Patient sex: F
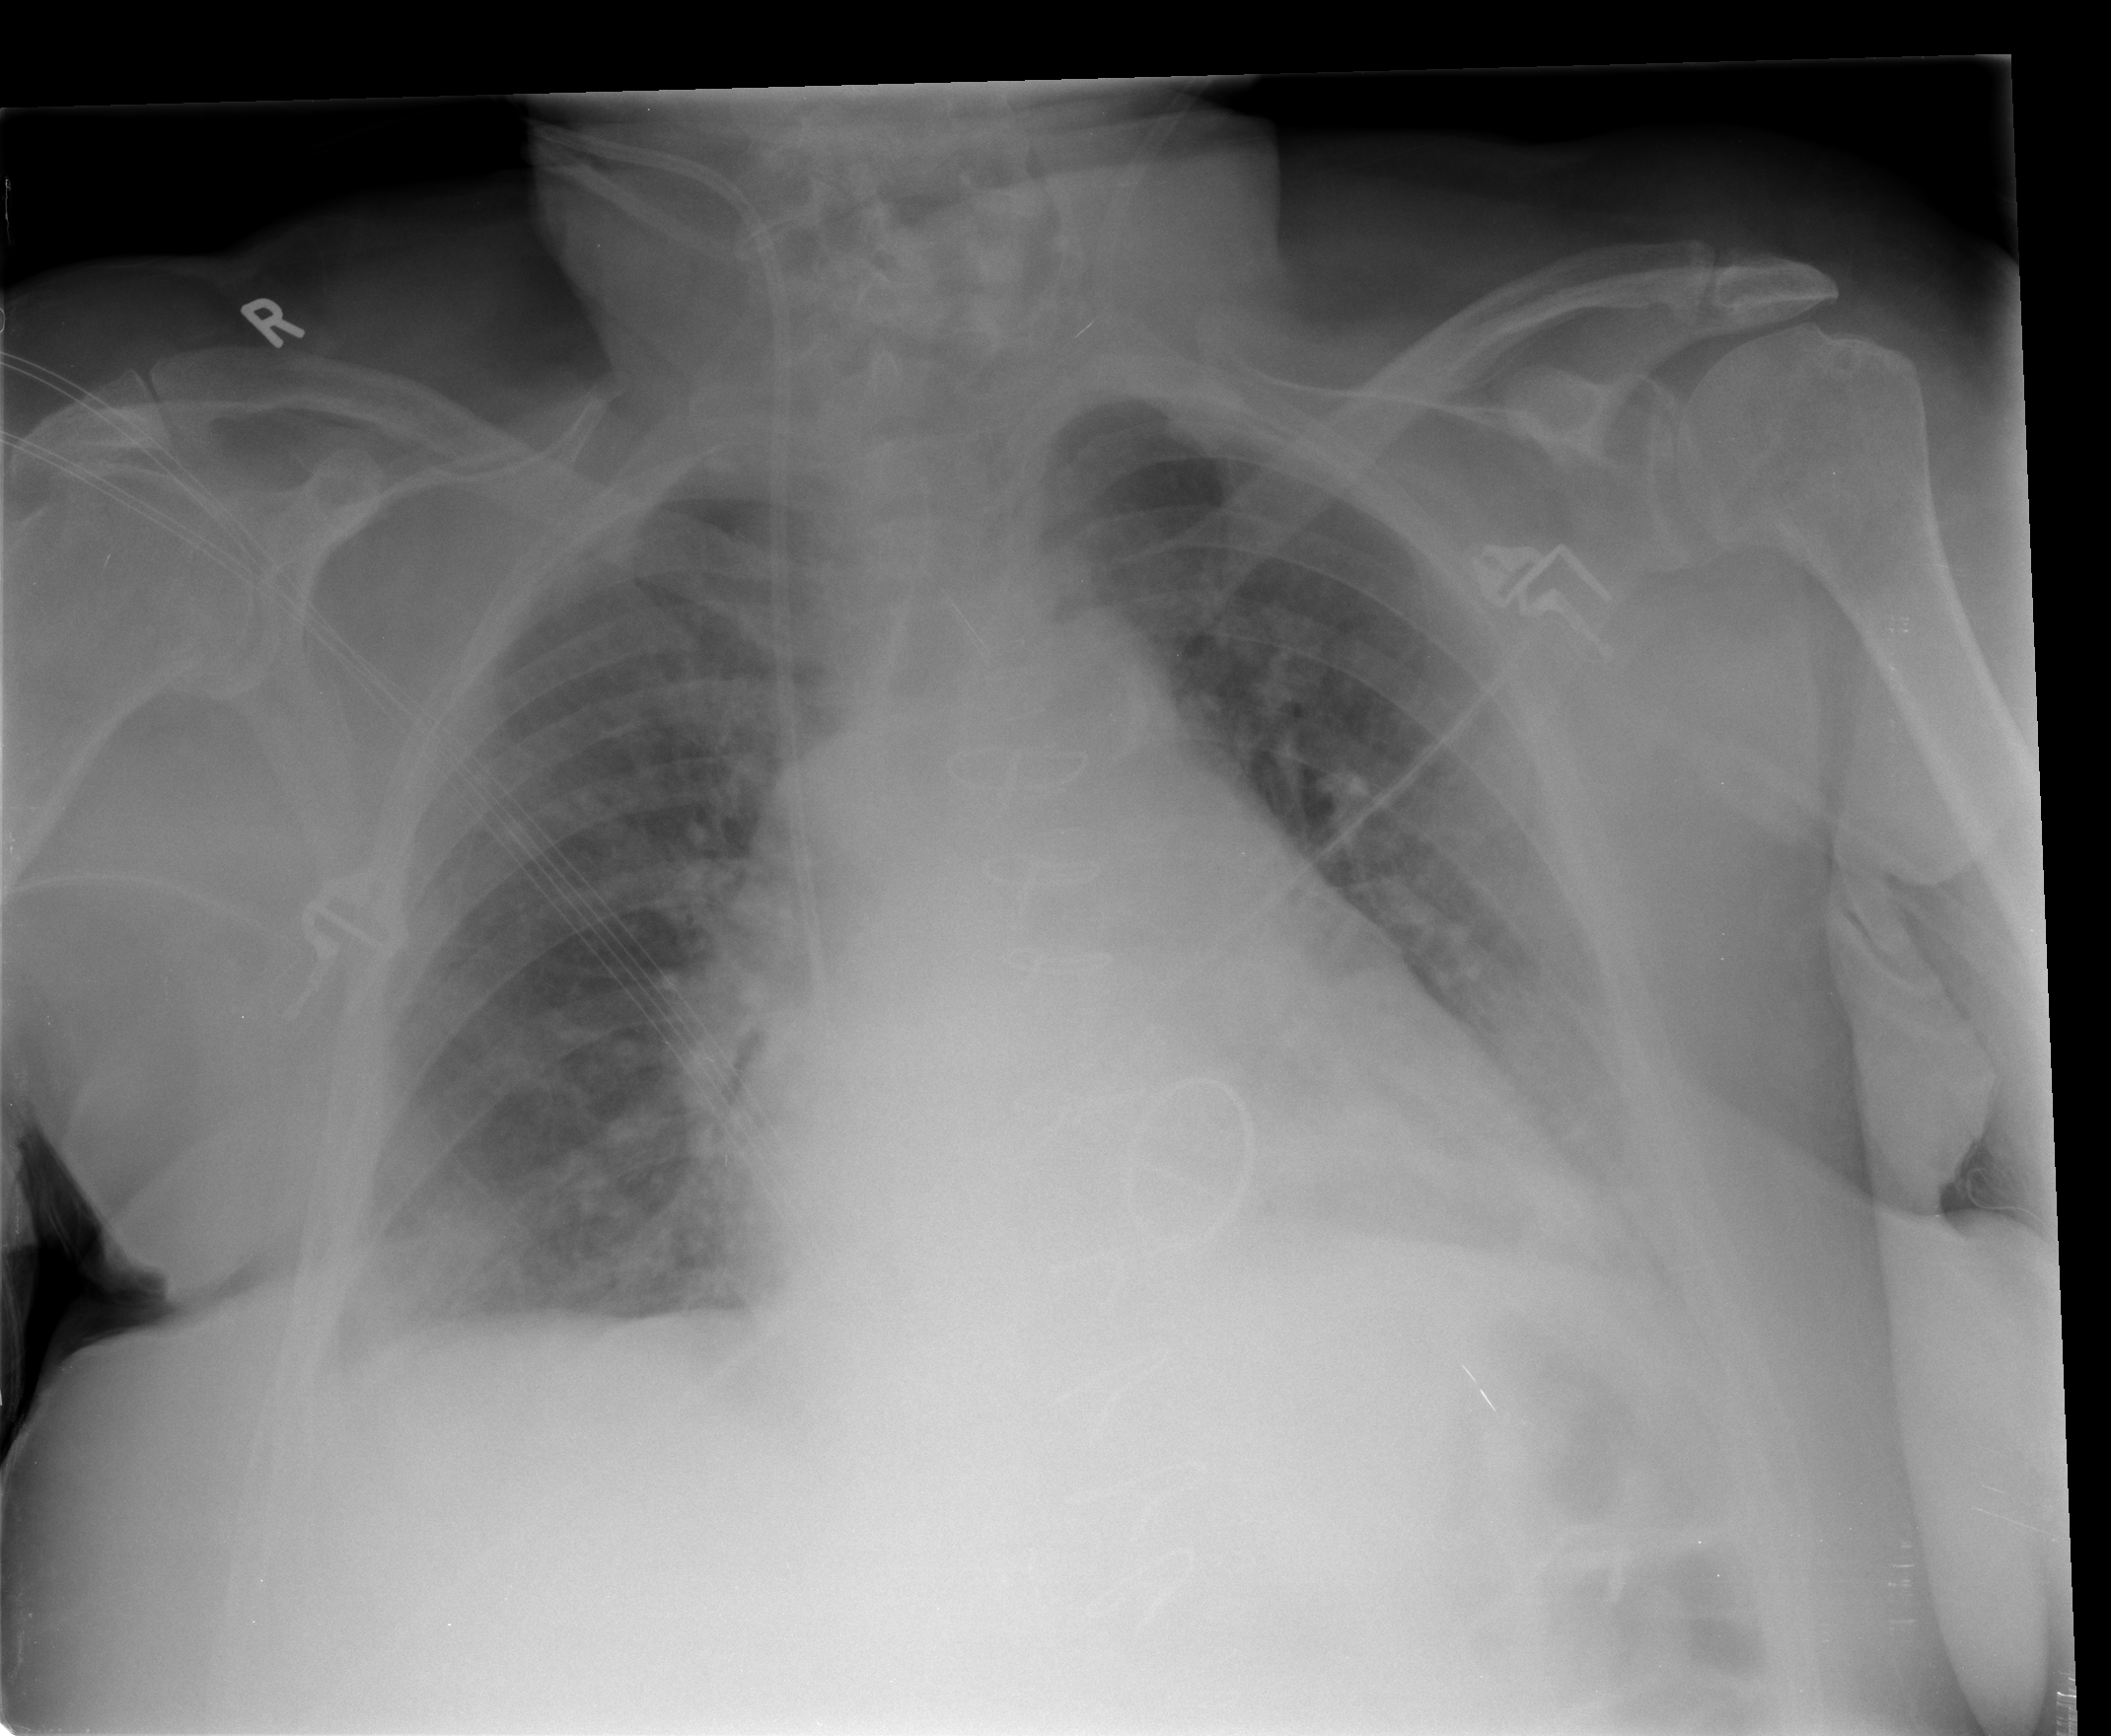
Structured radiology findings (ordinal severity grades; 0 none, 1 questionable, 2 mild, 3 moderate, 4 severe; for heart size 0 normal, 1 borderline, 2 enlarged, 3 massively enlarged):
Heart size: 2
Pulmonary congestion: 2
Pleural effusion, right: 1
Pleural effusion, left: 2
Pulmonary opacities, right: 1
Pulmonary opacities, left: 1
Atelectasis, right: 2
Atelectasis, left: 2